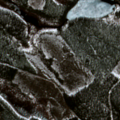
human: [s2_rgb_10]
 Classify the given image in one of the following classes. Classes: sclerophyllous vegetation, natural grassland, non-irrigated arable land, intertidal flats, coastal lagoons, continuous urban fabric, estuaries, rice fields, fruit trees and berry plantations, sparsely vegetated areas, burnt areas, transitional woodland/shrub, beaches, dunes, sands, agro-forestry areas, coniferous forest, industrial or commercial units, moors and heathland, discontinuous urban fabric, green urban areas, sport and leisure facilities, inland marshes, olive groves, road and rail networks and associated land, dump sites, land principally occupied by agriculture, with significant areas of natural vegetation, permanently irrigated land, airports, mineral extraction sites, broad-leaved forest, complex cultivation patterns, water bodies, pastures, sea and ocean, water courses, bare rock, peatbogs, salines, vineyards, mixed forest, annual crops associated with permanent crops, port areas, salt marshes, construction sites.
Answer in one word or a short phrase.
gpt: coniferous forest, transitional woodland/shrub